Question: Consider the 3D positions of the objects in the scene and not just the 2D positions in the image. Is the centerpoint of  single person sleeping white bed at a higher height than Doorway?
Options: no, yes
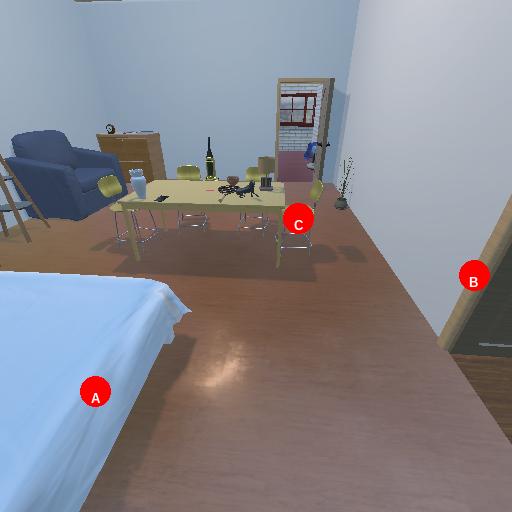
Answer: no